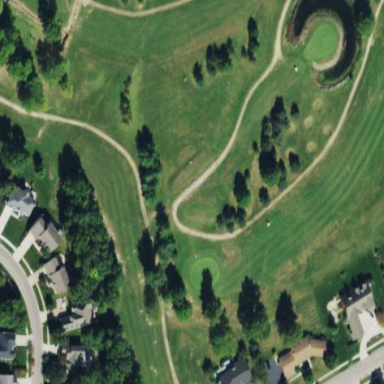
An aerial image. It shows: Scenic golf fairway.